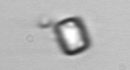
Label: Thalassiosira